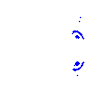
Particle: electron